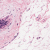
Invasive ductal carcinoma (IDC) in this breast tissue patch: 0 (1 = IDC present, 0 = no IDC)